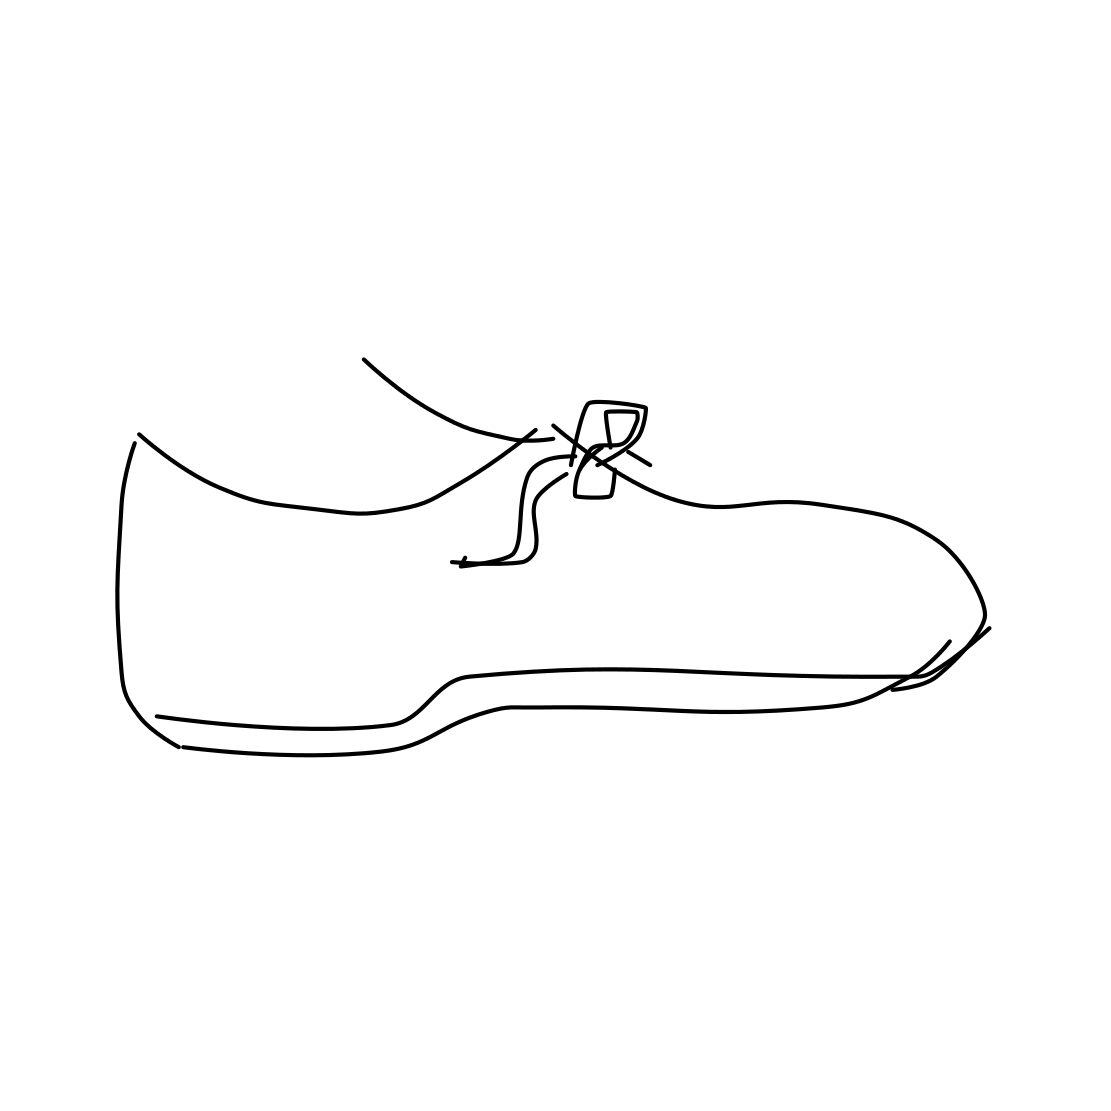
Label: shoe